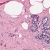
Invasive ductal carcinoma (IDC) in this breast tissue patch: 0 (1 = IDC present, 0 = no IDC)